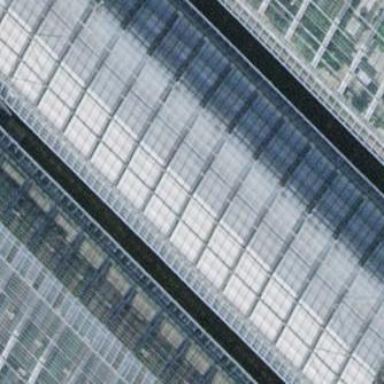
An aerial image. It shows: Greenhouse.